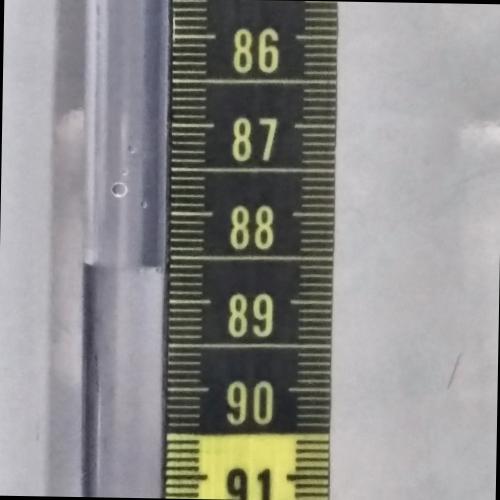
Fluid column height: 88.6 cm